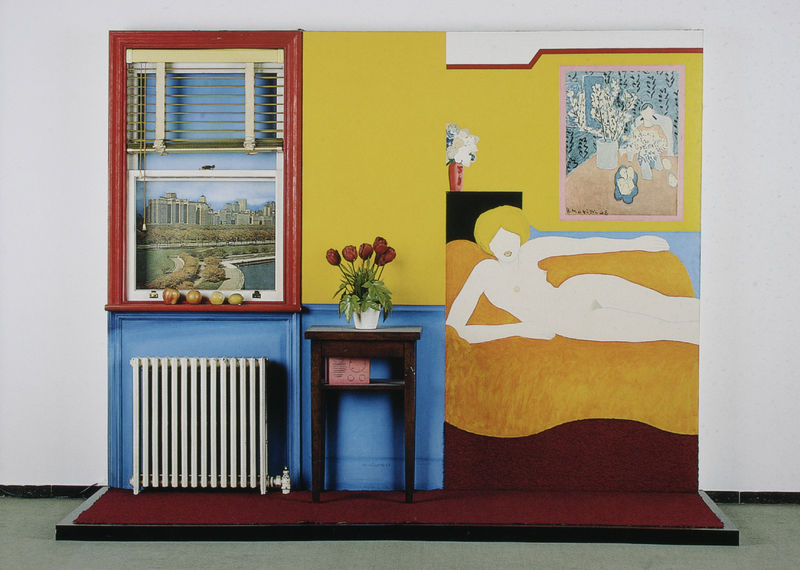
Titel: Great American Nude No. 48
Künstler: Tom Wesselmann
Standort: Krefeld
Institution: Kaiser Wilhelm Museum
Schlagwörter: akt, blau, nackt, gelb, braun, fenster, frau, tisch, zimmer, obst, rot, teppich, blond, rahmen, bild, haare, vase, äpfel, modern, tulpen, podest, nack, jalousie, heizung, pop art, installation, köln, rollo, lichtenstein